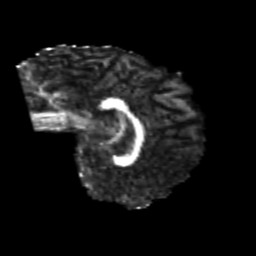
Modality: FA
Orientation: sagittal
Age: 24
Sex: female
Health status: healthy
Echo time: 0.074 s